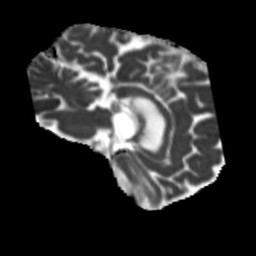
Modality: MD
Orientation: sagittal
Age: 64
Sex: male
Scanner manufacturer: siemens
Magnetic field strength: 3 T
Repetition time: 5.25 s
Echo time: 0.08 s